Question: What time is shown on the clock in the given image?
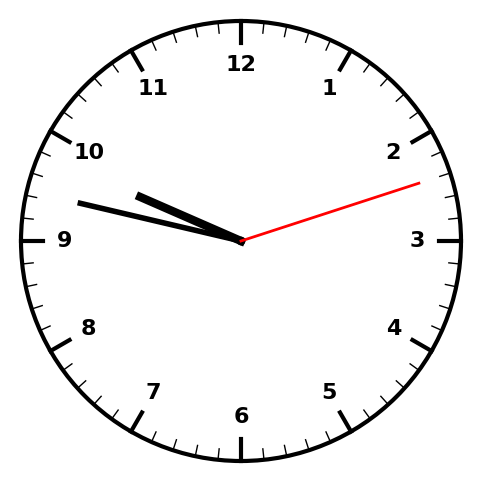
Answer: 09:47:12